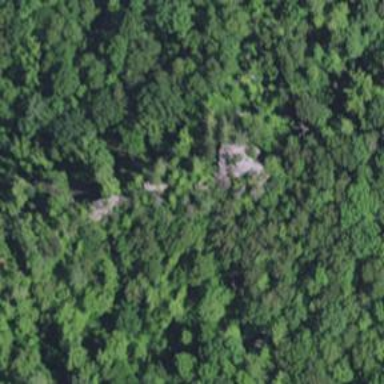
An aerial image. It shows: Climbing crag.